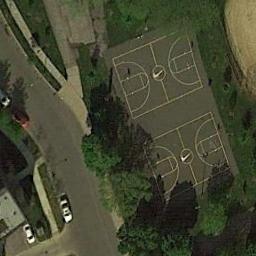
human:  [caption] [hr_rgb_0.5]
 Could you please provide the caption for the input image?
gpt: There are two basketball courts on the playground .

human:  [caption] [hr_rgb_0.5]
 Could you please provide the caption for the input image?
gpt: Two basketball courts surrounded by some trees and a road beside .

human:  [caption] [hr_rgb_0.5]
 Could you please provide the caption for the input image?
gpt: There is a basketball court in the middle of grass with a road pass by .

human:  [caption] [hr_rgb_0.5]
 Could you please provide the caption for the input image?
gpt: Two basketball courts are on the lawn, Some trees away from one street .

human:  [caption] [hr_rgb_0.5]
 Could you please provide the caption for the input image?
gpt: Many trees are near two basketball courts .